Question: I am using fotorama widget, and I want to create a comparison page.
I divide the page and use 2 widgets to compare images
I have tried to modify the source, but it still does not work
This is the source code
'''
<div class="row">
<div class="col-sm-6">
<center>
<?php
$fotorama = Fotorama::begin(
[
'options' => [
'height' => '540px',
'width' => '720px',
'loop' => true,
'hash' => true,
'ratio' => 800/600,
'transition' => 'dissolve',
'arrows' => true,
'nav' => 'thumbs',
'navposition' => 'bottom',
'thumbwidth' => 50, // Number. Tumbnail width in pixels.
'thumbheight' => 50,
],
'spinner' => [
'lines' => 20,
],
'tagName' => 'span',
'useHtmlData' => false,
'htmlOptions' => [
'class' => 'custom-class',
'id' => 'custom-id',
],
]
);
$id = Yii::$app->request->queryParams['id'];
switch ($id) {
case '1':
$folder = "gsmap7";
break;
case '2':
$folder = "ismidx";
break;
default:
# code...
break;
}
foreach ($dataProvider as $model ) {
echo "<img src="../img/{$folder}/{$model->NAMA_FILE}" > ";
}
$fotorama->end(); ?>
</center>
</div><div class="col-sm-6">
<center>
<?php
$fotorama2 = Fotorama::begin(
[
'options' => [
'height' => '540px',
'width' => '720px',
'loop' => true,
'hash' => true,
'ratio' => 800/600,
'transition' => 'dissolve',
'arrows' => false,
'nav' => 'thumbs',
'navposition' => 'bottom',
'thumbwidth' => 50, // Number. Tumbnail width in pixels.
'thumbheight' => 50,
],
'spinner' => [
'lines' => 20,
],
'tagName' => 'span',
'useHtmlData' => false,
'htmlOptions' => [
'class' => 'custom-class',
'id' => 'custom-id',
],
]
);
switch ($id) {
case '1':
$folder = "ismidx";
break;
case '2':
$folder = "";
break;
default:
# code...
break;
}
foreach ($dataProvider_compare as $model ) {
echo "<img src="../img/{$folder}/{$model->NAMA_FILE}" > ";
}
$fotorama2->end(); ?>
</center>
</div>
</div>
'''
And this is what happened

Is it posibble to use same widget on one page or not?
Or can you tell me cool widget is showing image thumbnail and navigation next, prev , and play? It is like image viewer in the windows
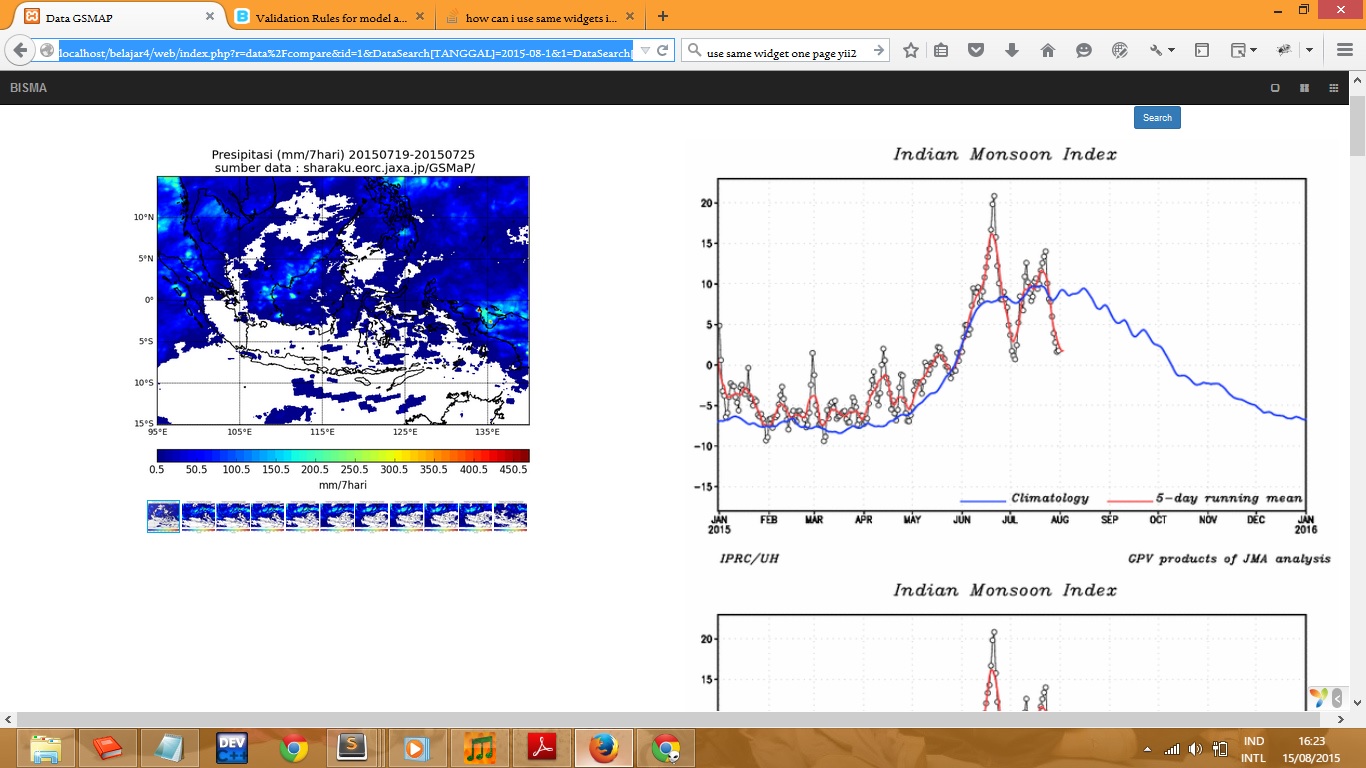
Answer: Just use a different <URL> for each widget. From your code above they have both been set to
'''
'id' => 'custom-id',
'''
Note that if you do not set id explicitly, it will be <URL>.